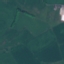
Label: Pasture